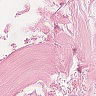
Metastatic tissue present: no